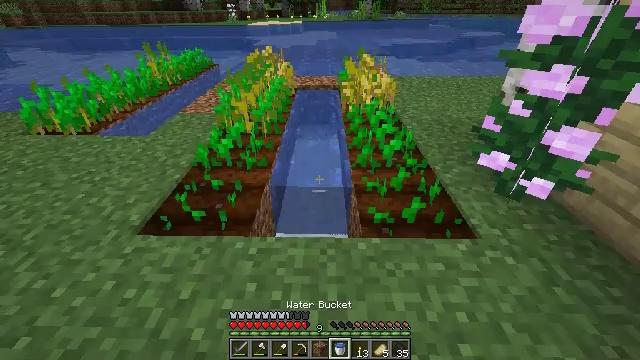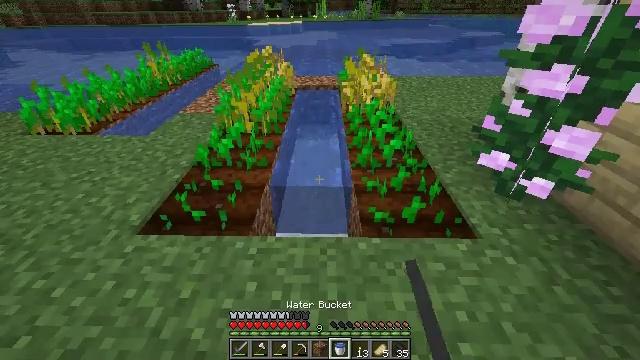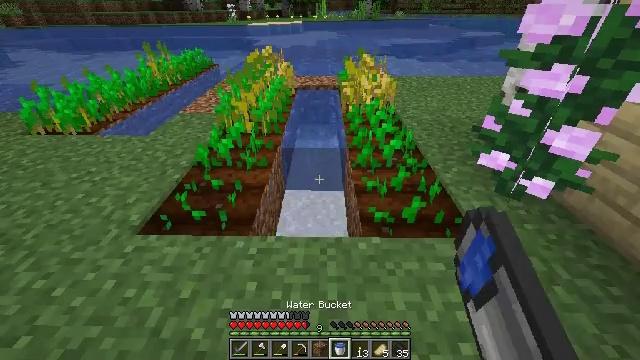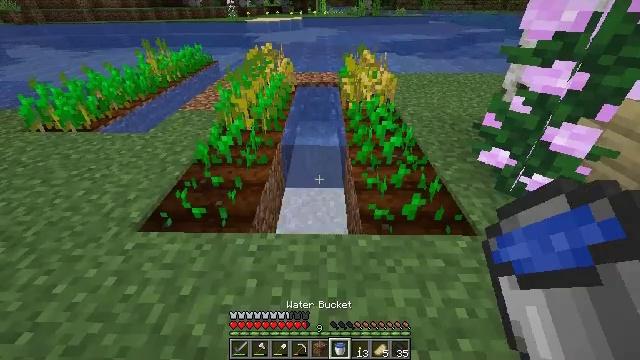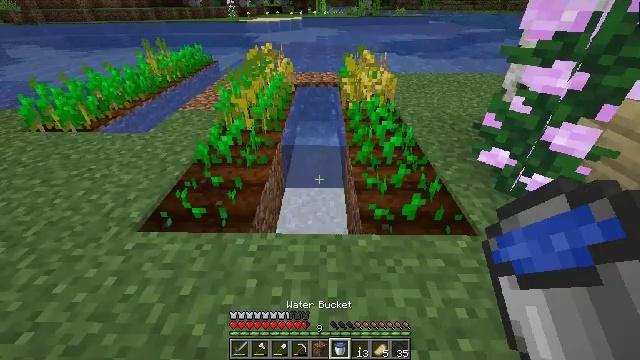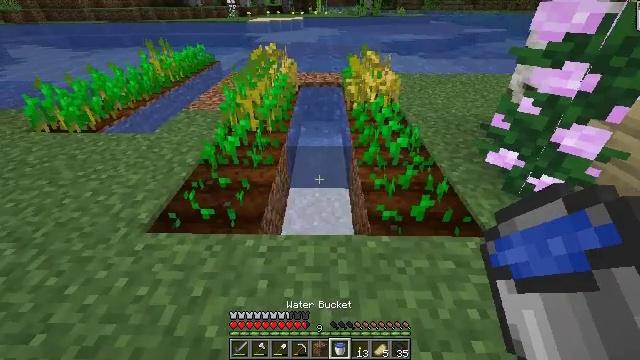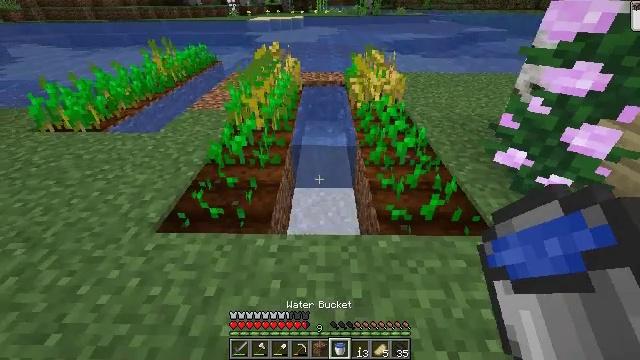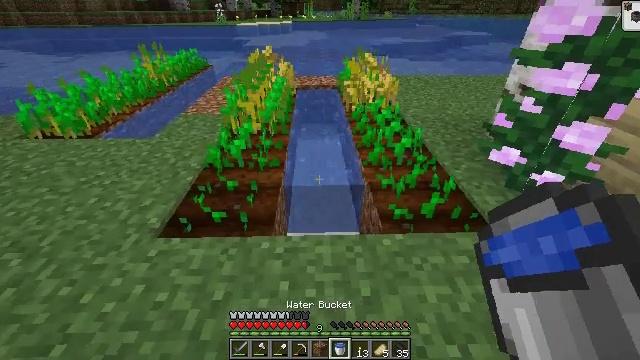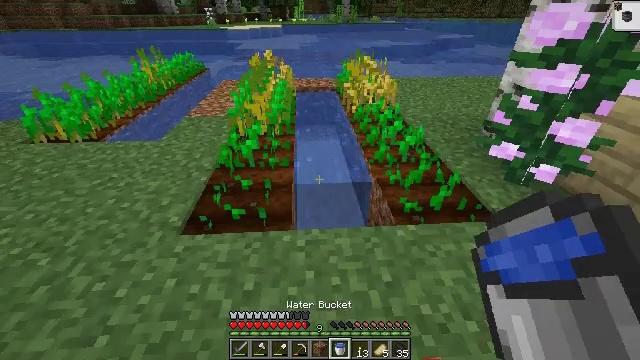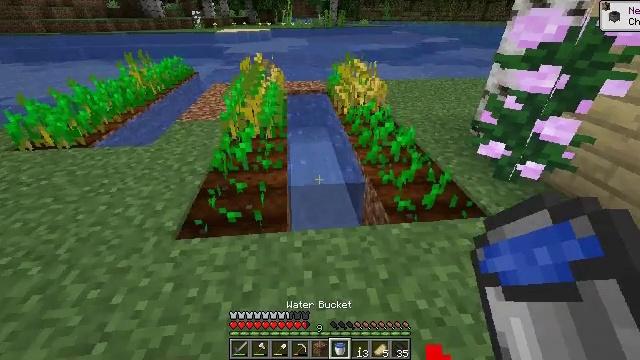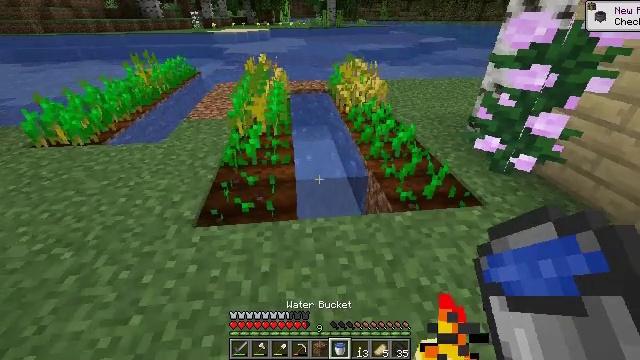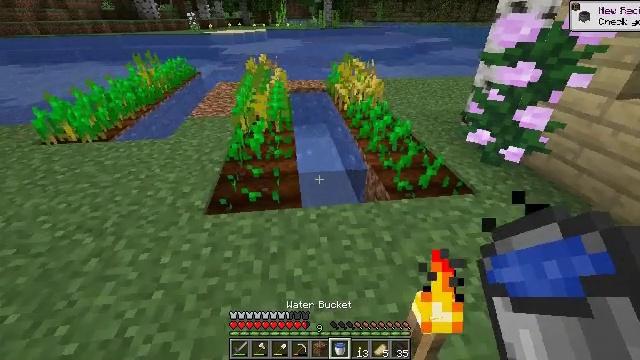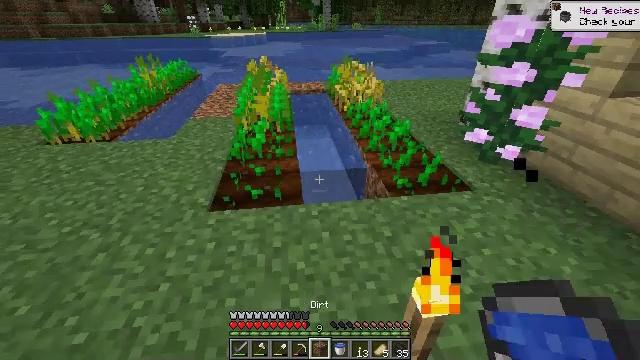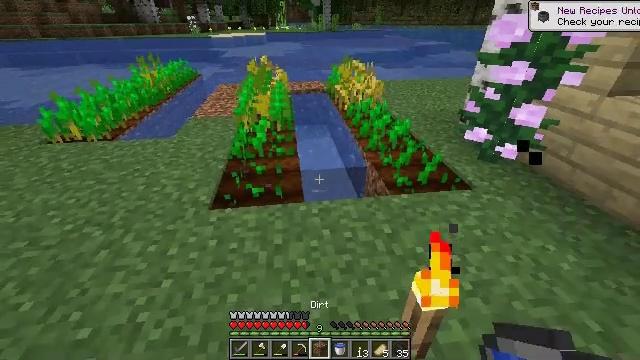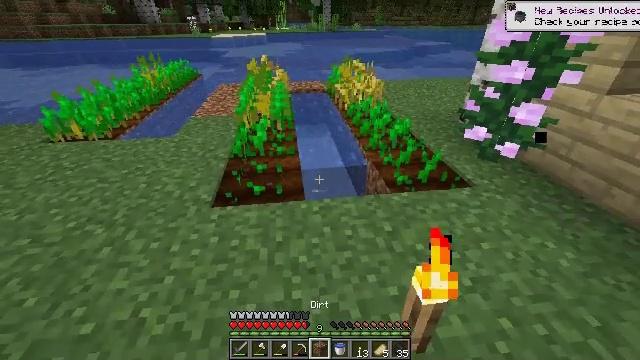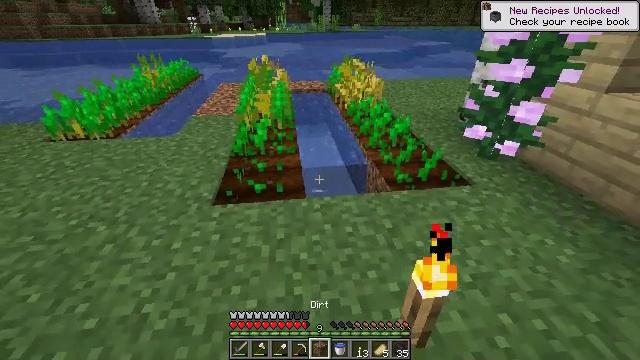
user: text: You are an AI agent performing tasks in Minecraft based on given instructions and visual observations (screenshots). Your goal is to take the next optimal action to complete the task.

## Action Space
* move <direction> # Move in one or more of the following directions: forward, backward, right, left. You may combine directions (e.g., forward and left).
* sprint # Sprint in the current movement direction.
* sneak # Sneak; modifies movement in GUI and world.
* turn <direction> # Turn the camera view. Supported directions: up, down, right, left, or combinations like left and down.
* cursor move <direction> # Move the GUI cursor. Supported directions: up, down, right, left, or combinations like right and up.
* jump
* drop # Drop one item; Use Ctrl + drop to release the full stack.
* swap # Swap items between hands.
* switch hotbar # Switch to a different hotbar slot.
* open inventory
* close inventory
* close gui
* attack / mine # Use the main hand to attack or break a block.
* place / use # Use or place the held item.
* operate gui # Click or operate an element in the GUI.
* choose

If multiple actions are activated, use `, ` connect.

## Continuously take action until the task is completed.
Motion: motion action
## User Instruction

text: Harvest wheat from the field.
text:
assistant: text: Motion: no_op
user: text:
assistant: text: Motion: no_op
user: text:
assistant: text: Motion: no_op
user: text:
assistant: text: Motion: no_op
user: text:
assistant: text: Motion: move left
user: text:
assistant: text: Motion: move left
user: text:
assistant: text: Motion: move back and move left, turn right
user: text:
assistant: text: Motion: move back and move left, turn right
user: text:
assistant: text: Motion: move back, turn right
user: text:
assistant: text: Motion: move back
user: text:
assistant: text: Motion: no_op
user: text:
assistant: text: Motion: no_op
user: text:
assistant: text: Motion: no_op
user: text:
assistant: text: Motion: no_op
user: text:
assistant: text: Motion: no_op
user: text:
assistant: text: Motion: no_op
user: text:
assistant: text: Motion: no_op
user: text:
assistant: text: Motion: no_op
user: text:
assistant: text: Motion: no_op
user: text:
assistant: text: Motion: no_op
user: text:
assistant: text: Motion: no_op
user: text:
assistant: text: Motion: move left
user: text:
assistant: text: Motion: move forward and move left
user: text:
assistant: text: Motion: move forward and move left
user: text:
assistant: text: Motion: move forward and move left
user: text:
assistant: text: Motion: move forward and move left, turn left
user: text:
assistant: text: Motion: move forward and move left, turn left and down
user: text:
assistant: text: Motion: turn down
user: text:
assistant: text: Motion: turn down
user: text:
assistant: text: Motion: turn right and down